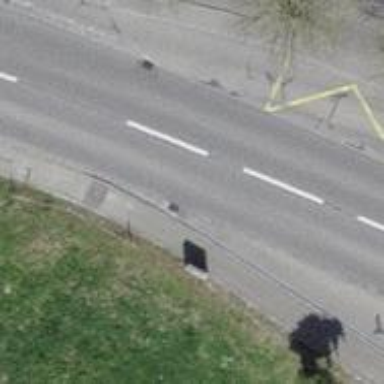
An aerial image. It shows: Bus stop equipped with public transport stop position.